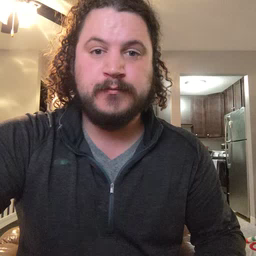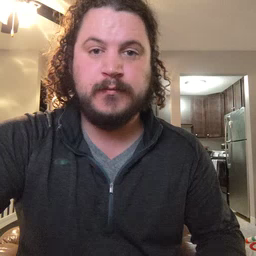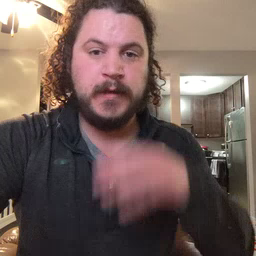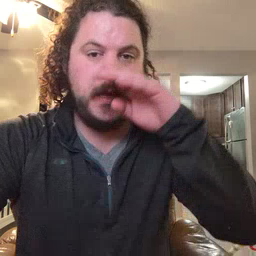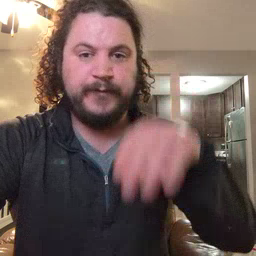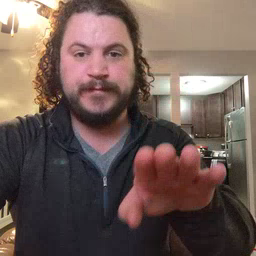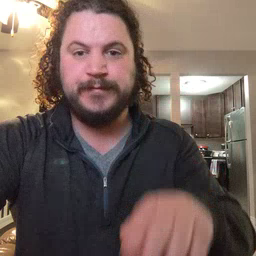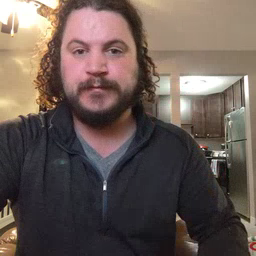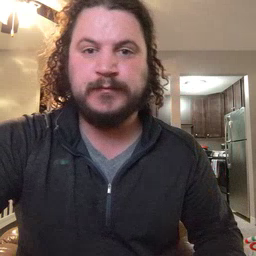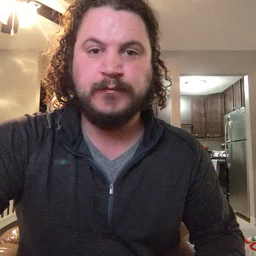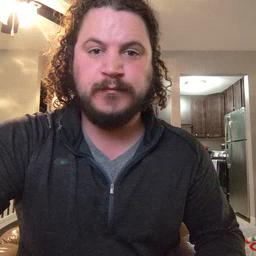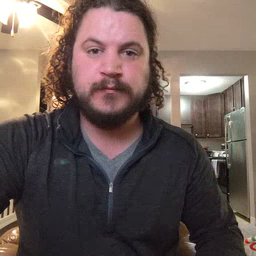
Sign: elephant